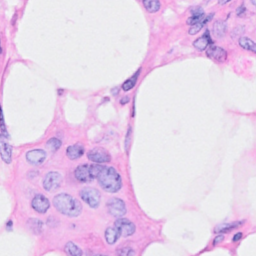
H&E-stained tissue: Breast